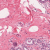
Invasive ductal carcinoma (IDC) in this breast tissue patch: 0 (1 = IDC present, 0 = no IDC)